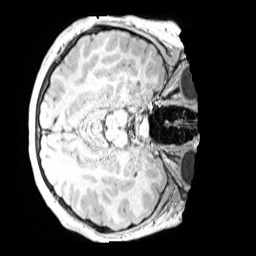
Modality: MP2RAGE
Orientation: axial
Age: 10
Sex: female
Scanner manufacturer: siemens
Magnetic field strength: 3 T
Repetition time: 4 s
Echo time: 0.00299 s